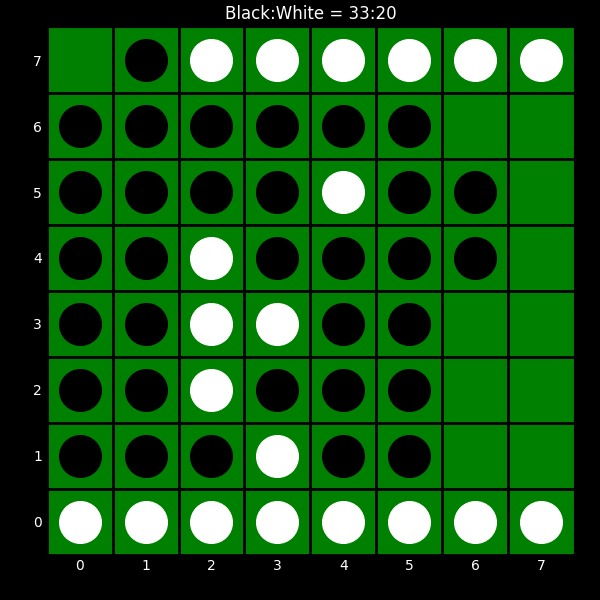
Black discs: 33
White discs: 20